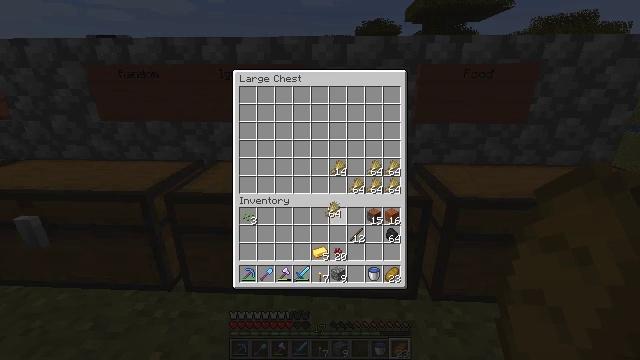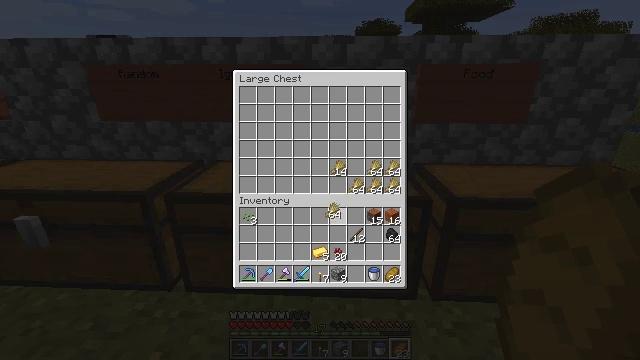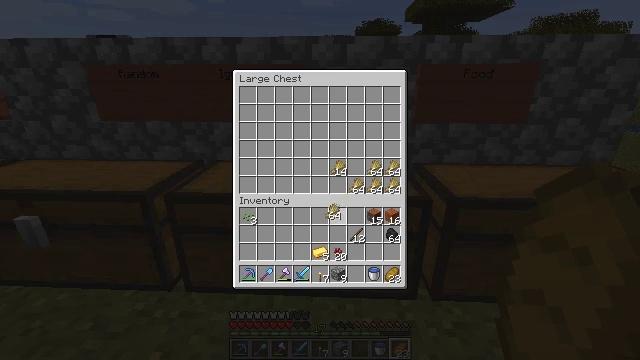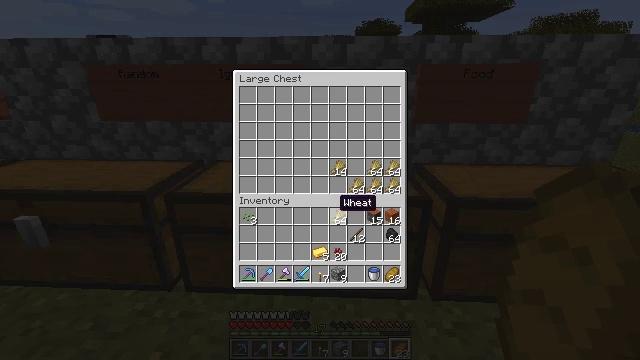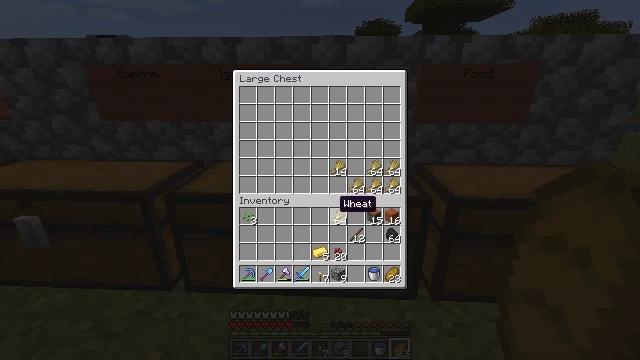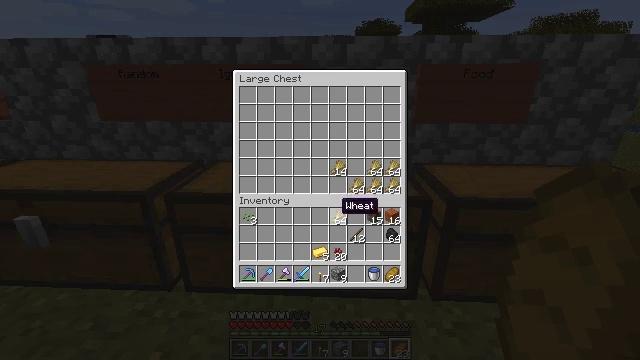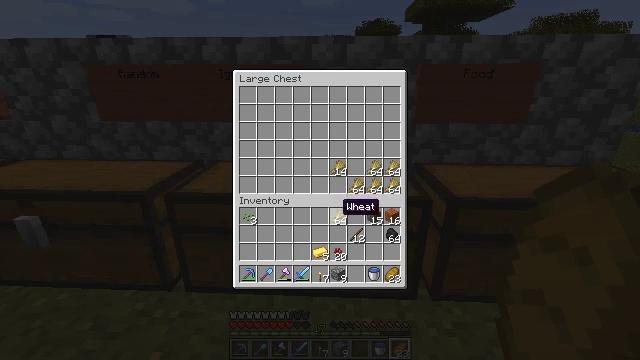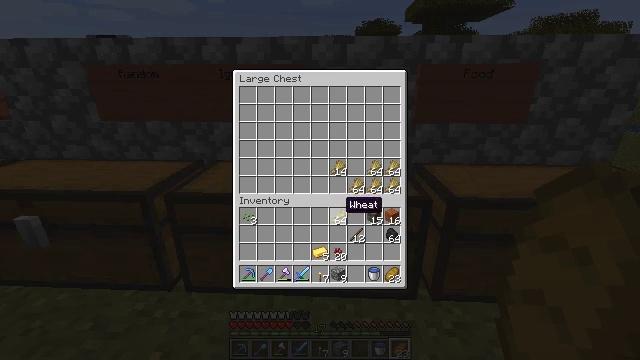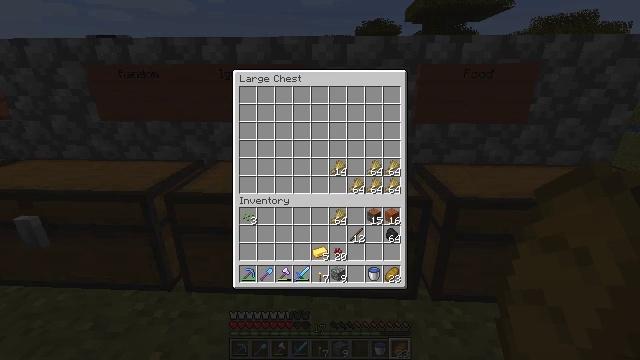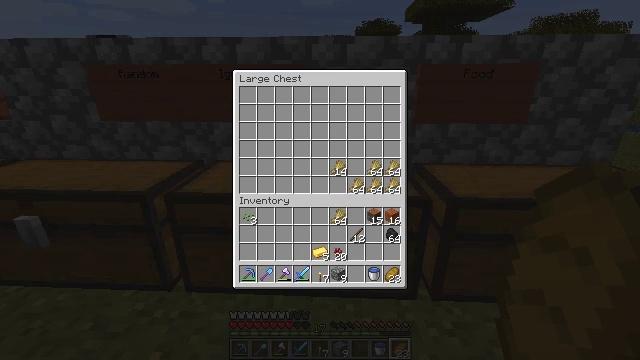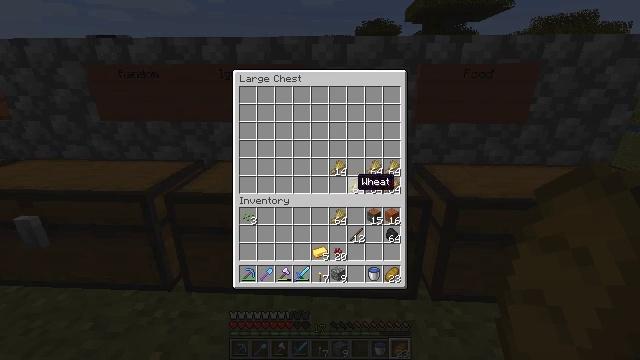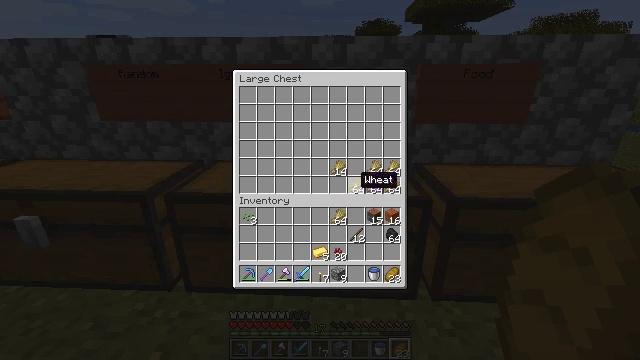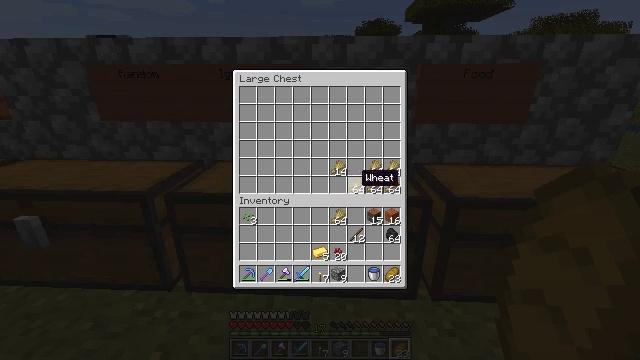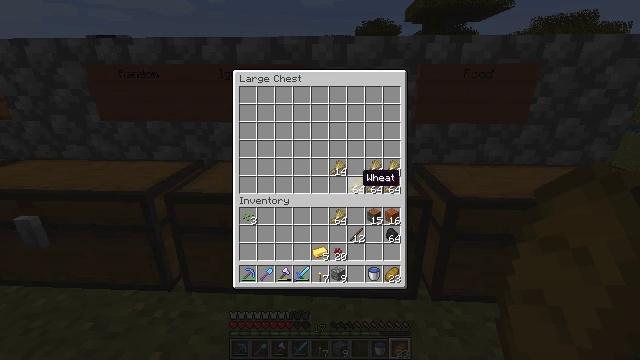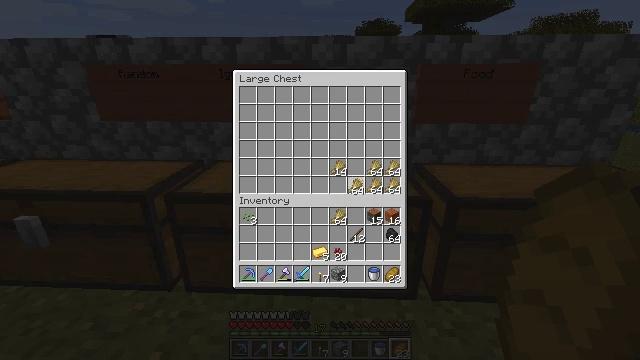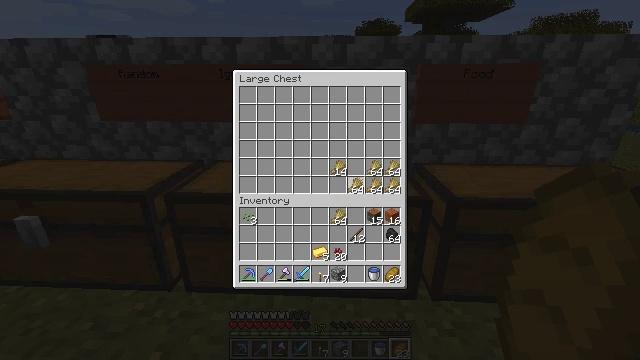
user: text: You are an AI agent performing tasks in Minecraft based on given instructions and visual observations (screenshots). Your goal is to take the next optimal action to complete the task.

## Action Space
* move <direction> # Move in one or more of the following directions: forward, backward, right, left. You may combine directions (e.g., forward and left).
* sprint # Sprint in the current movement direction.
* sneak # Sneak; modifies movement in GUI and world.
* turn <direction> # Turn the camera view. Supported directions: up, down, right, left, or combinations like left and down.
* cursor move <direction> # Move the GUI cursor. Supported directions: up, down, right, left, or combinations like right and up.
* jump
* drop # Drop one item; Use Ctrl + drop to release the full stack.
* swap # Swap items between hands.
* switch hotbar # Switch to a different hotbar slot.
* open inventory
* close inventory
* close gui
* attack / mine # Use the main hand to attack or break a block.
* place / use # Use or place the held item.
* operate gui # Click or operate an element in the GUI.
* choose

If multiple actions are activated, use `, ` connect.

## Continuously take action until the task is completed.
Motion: motion action
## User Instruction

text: Use the crafting table to make bread from wheat.
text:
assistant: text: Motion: operate gui
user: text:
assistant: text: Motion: operate gui
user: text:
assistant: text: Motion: no_op
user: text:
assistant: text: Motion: no_op
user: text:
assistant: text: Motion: no_op
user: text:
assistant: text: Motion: no_op
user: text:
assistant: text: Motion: no_op
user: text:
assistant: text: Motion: cursor move up
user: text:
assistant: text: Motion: cursor move up
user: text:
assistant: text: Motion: cursor move up
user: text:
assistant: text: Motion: no_op
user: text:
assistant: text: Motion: no_op
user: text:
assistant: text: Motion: no_op
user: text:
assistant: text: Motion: operate gui
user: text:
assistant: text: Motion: operate gui
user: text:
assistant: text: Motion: cursor move down
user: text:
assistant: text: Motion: cursor move down
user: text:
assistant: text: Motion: cursor move down
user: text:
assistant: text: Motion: no_op
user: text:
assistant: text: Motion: operate gui
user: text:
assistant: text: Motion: operate gui
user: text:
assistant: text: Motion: no_op
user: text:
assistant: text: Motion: cursor move up
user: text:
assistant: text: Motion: cursor move right and up
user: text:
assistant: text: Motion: cursor move up
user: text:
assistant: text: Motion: no_op
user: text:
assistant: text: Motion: no_op
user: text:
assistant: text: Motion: no_op
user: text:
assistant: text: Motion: no_op
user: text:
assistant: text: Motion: no_op